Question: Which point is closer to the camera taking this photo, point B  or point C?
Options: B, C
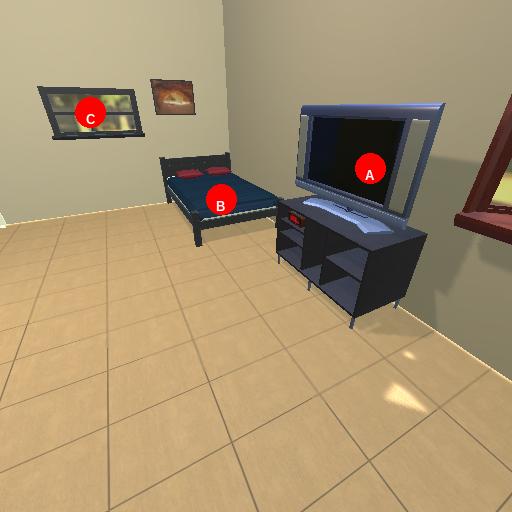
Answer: B